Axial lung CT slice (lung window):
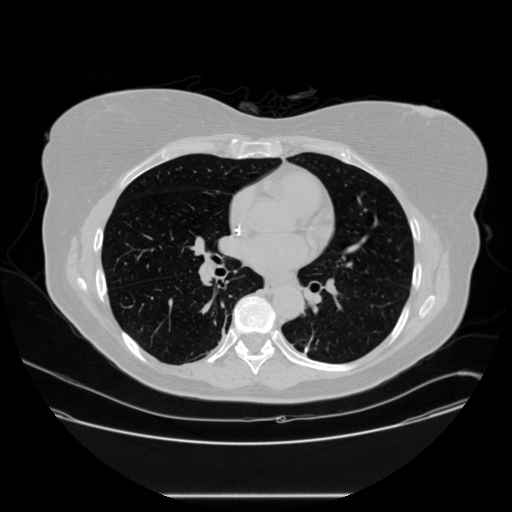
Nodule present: no